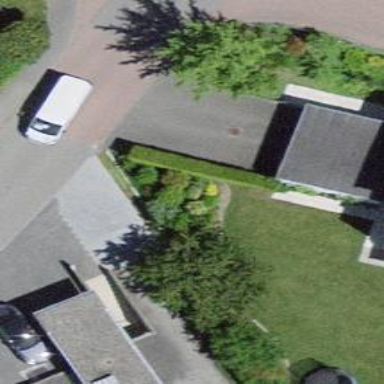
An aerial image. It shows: Hedge acting as barrier.